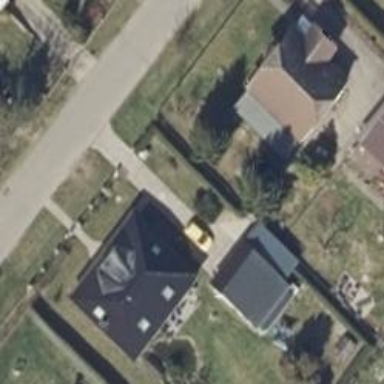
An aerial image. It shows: Building with hipped roof.